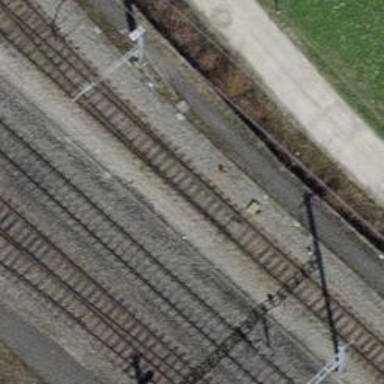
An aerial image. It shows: Railway switch.